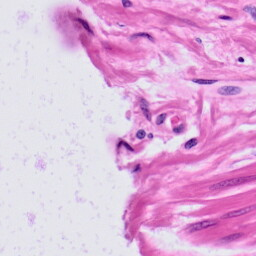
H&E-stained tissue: Prostate